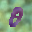
Label: 0